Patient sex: M
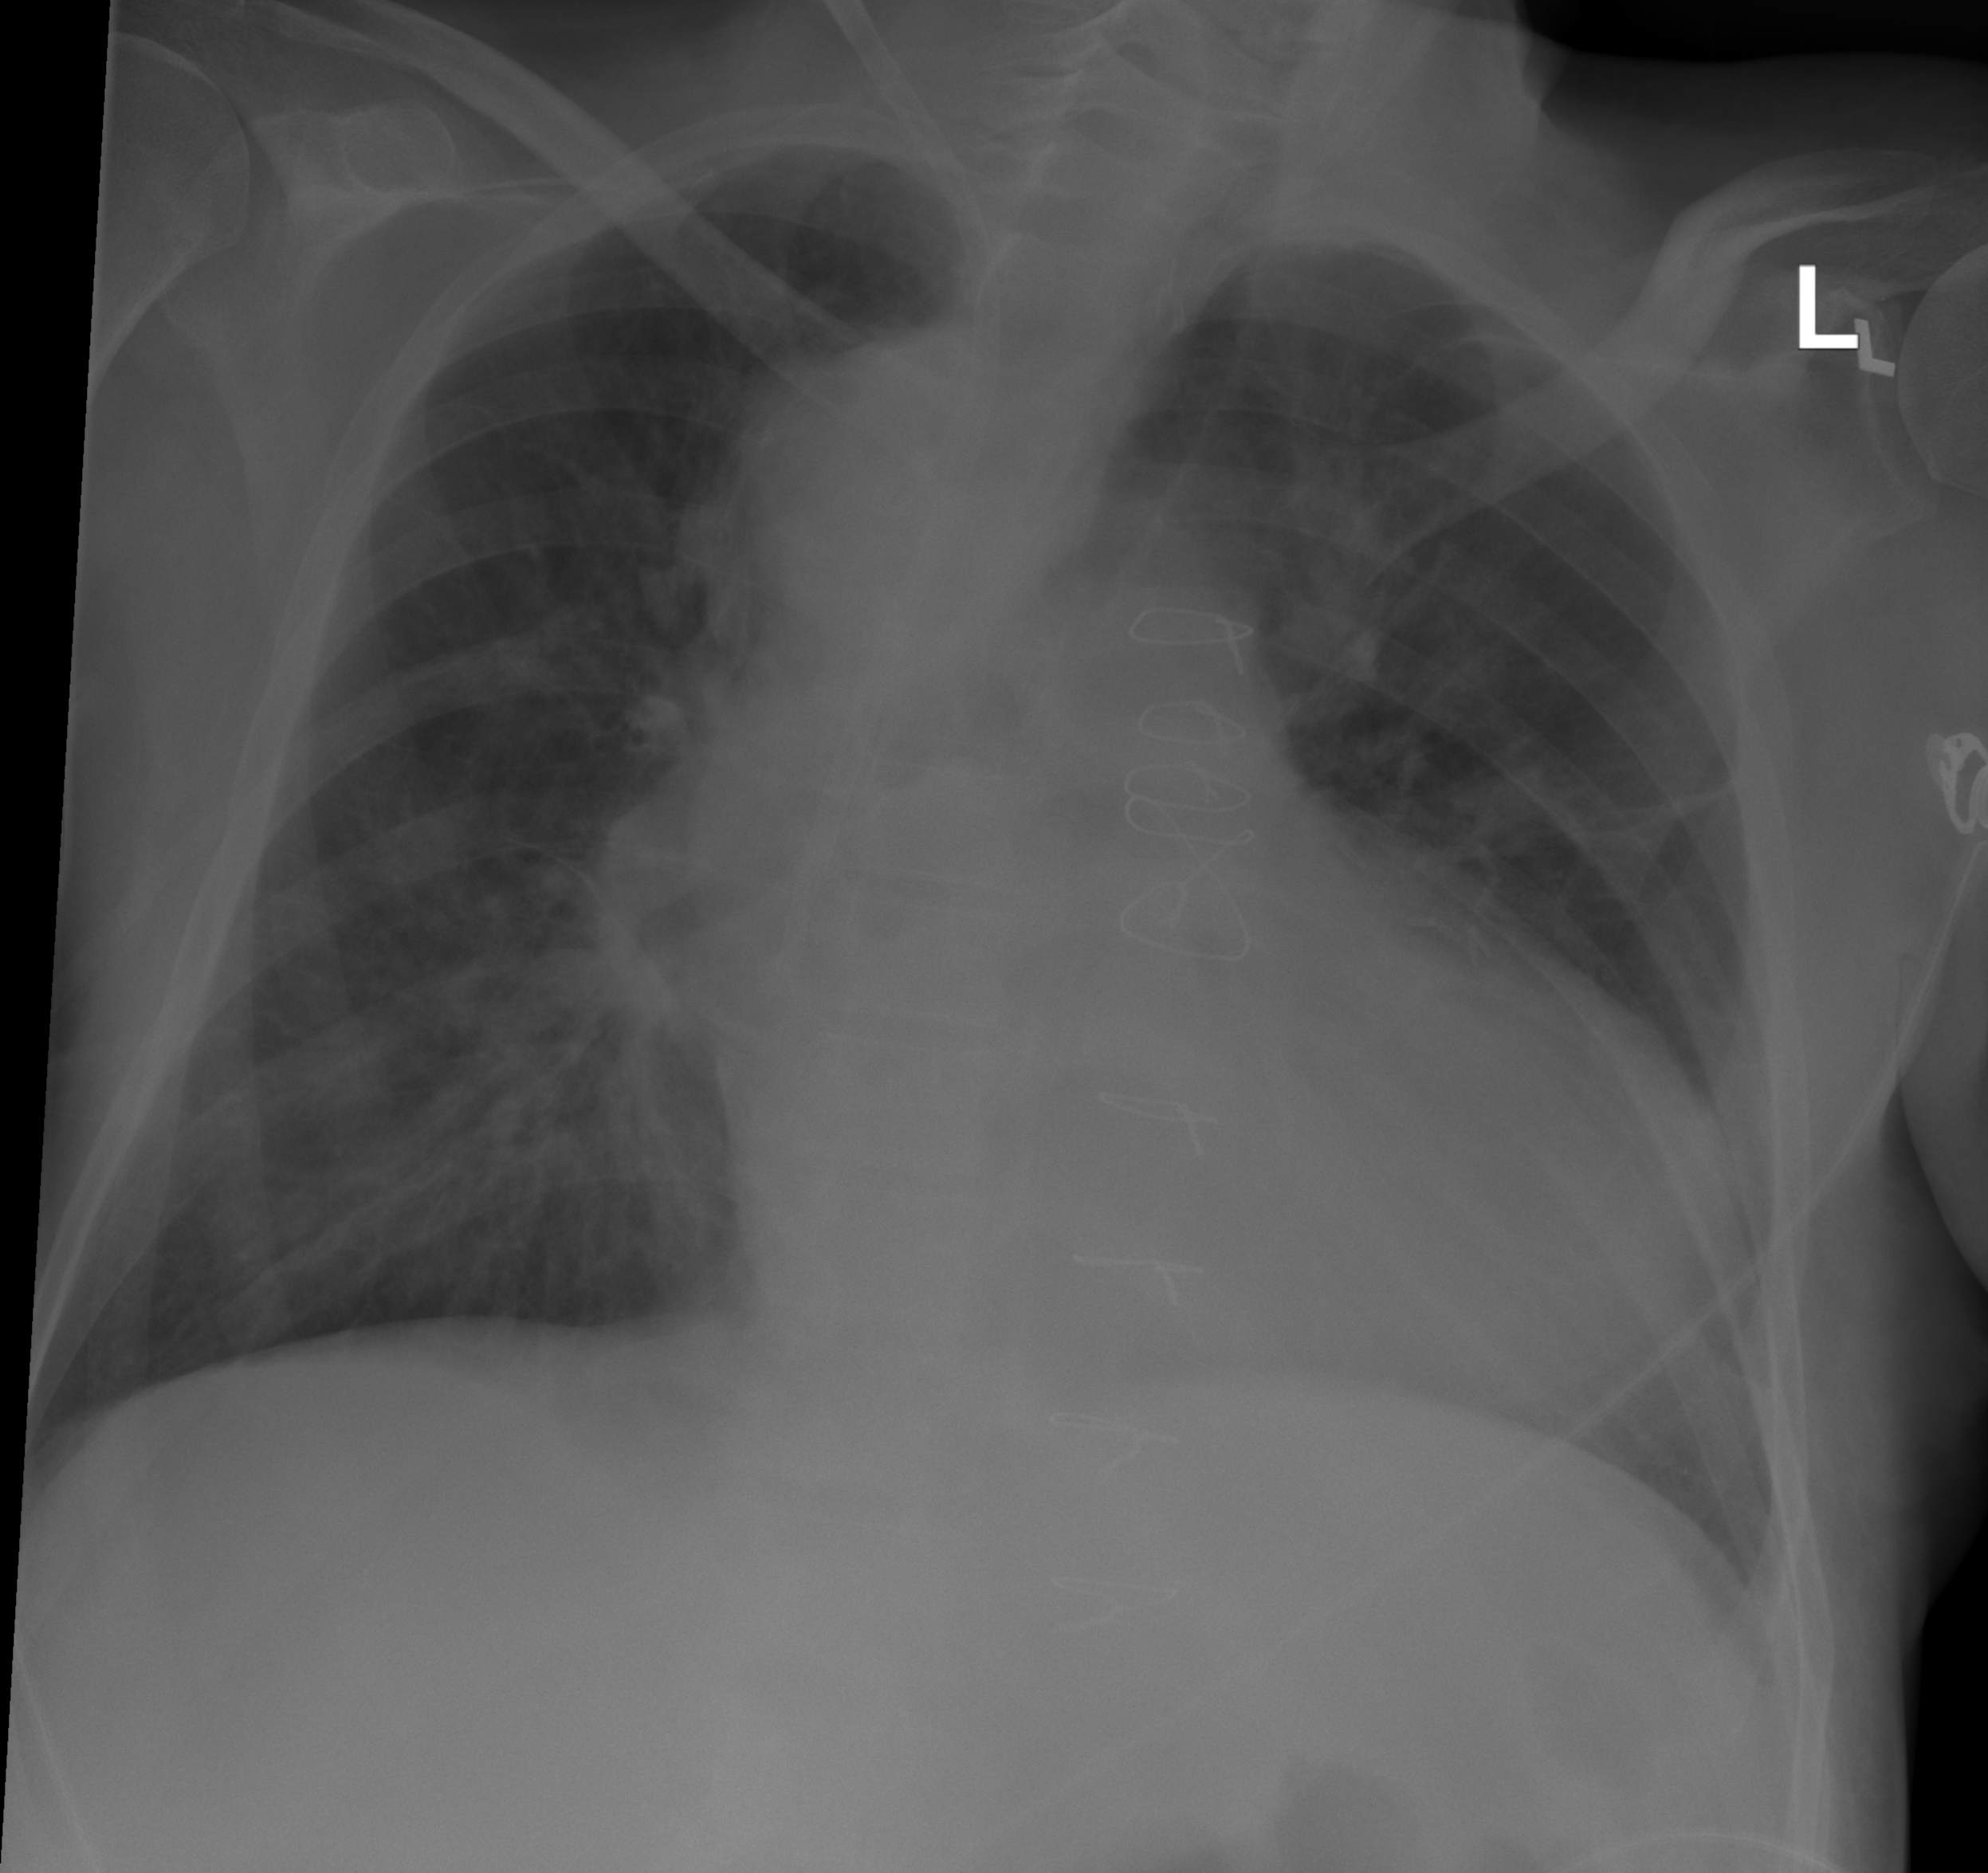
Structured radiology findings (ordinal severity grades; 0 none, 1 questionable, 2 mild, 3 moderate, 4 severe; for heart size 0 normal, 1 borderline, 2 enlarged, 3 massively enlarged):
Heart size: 0
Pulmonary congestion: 1
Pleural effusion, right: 0
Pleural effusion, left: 0
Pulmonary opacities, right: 0
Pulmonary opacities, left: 0
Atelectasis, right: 0
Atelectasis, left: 0